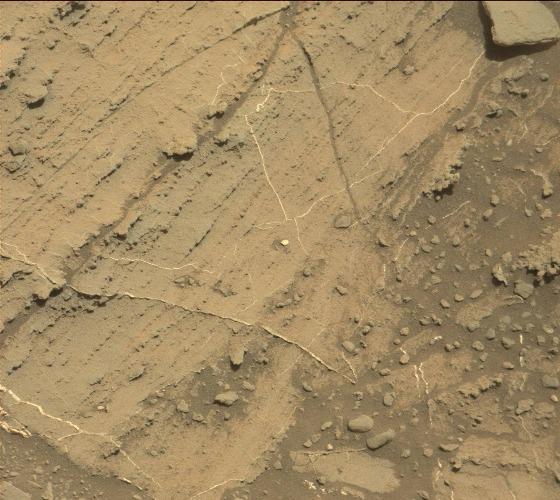
Terrain classes present: Bedrock, Gravel / Sand / Soil, Rock, Shadow